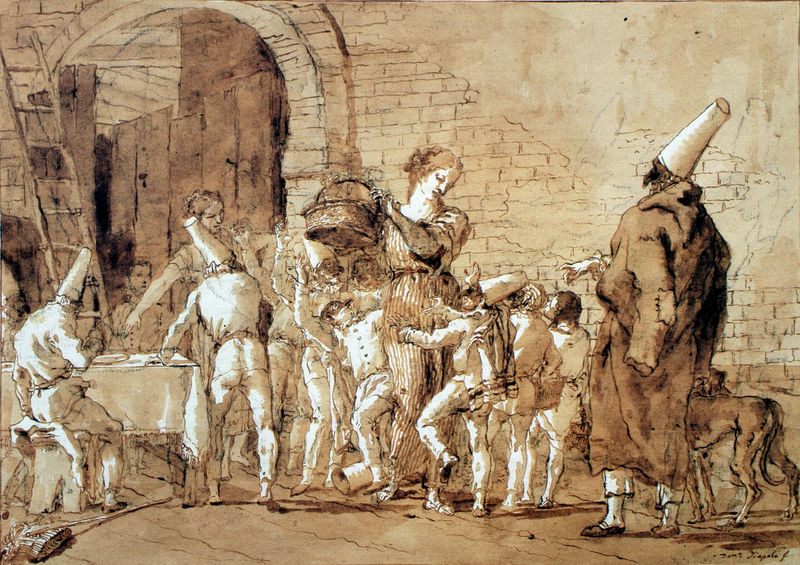
Titel: Pulcinella bettelt um Leckereien
Künstler: Giovanni Domenico Tiepolo
Standort: San Francisco (California)
Institution: Fine Arts Museums of San Francisco
Schlagwörter: dunkel, gruppe, mann, schatten, wasser, weiß, aquarell, frauen, menschen, mädchen, ocker, sitzen, braun, frau, grau, hell, hintergrund, holz, hut, hüte, kleid, kreide, licht, männer, nase, raum, rücken, schwarz, strassenszene, stuhl, tisch, tür, zeichnung, haus, hund, hunde, tier, tuch, weg, beige, haube, leute, tanz, mütze, mützen, wand, architektur, schüssel, steine, tragen, bild, signatur, tischdecke, tischtuch, haare, mantel, stoff, kind, tanzen, renaissance, arbeit, kinder, krug, topf, schnabel, bogen, fassade, italien, pflaster, venedig, studie, hosen, jungen, knaben, arbeiten, afrika, mauer, ziegel, grafik, graphik, klein, markt, treiben, hocker, schemel, sepia, rundbogen, leiter, essen, verkleidung, flicken, gestreift, korb, stube, bretter, junge, tor, foto, eingang, keller, laviert, tusche, knabe, maske, motiv, sprossen, torbogen, mauerwerk, gross, streit, fasching, koloriert, komödie, gemäuer, stadttor, gedeckt, küche, ziegeln, ziegelwand, kerker, putz, jäger, springen, hunger, mittelalter, gaukler, kochen, mittelpunkt, eimer, karneval, lasiert, lavierung, lasur, zwerge, kessel, druchgang, zeigel, masken, pierrot, spitzhut, gehöht, tiepolo, steuern, kinderschar, geflickt, pest, arte, fotot, sprosse, sprossenleiter, del, dienstbote, pulcinella, pantalone, comedia, commedia, commedia del arte, bettelnde kinder, carnevall, kollonie, maskarade, mütze ( unvermeidlich ), pierto, tischdeck, kinderheim, puccinello, zigelsteine